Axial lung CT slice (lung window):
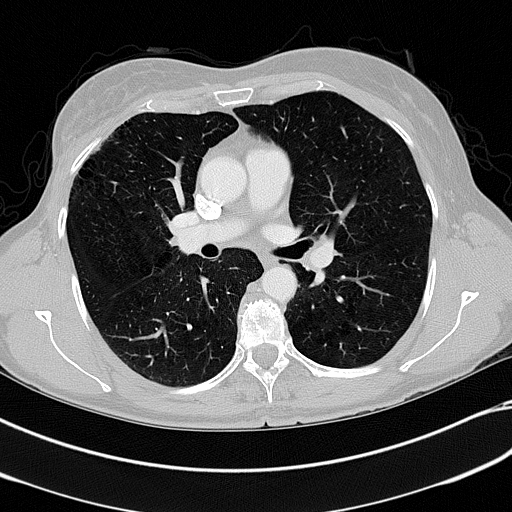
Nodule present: no